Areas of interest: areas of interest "Huadong Automobile City"
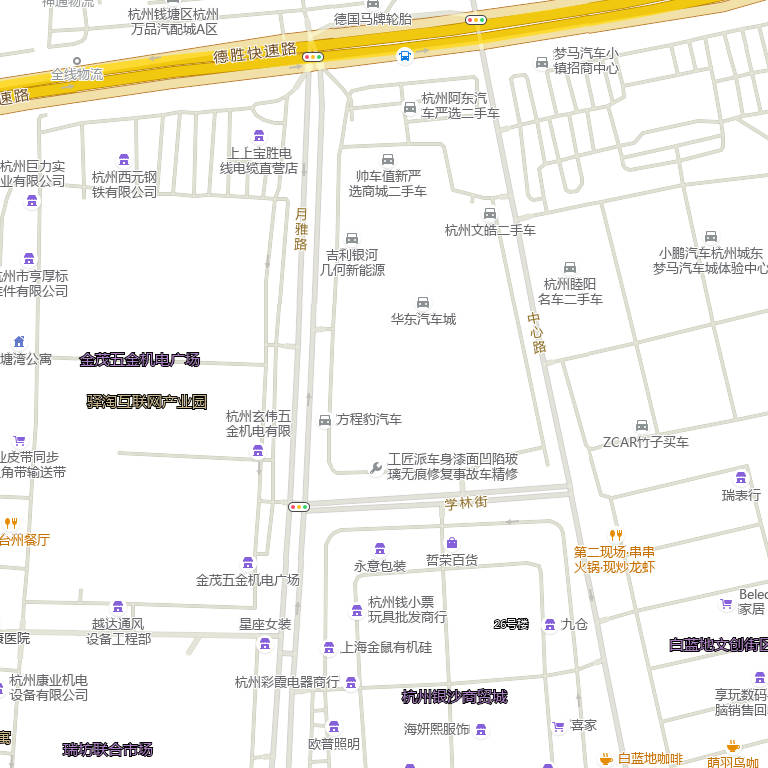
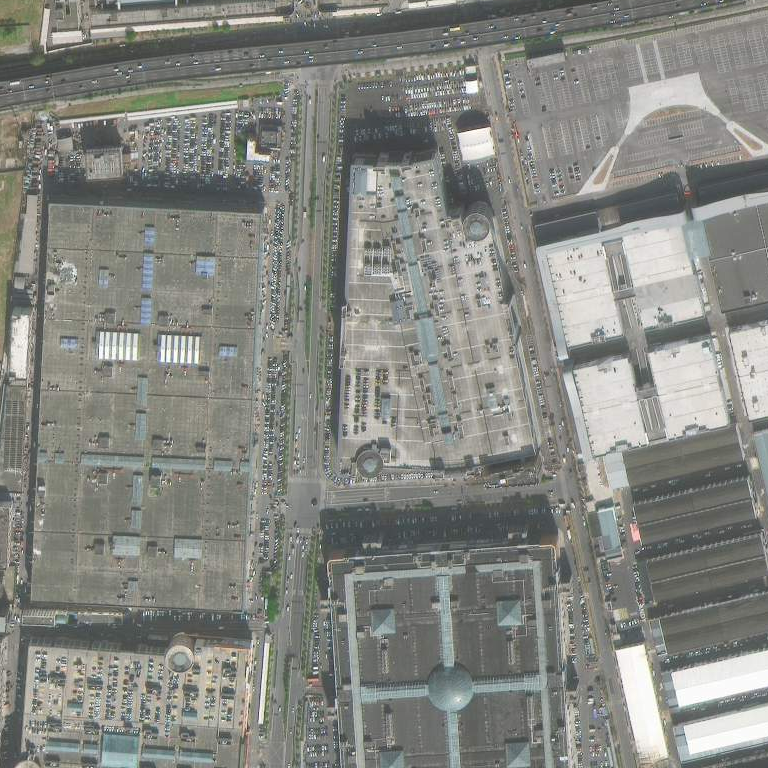